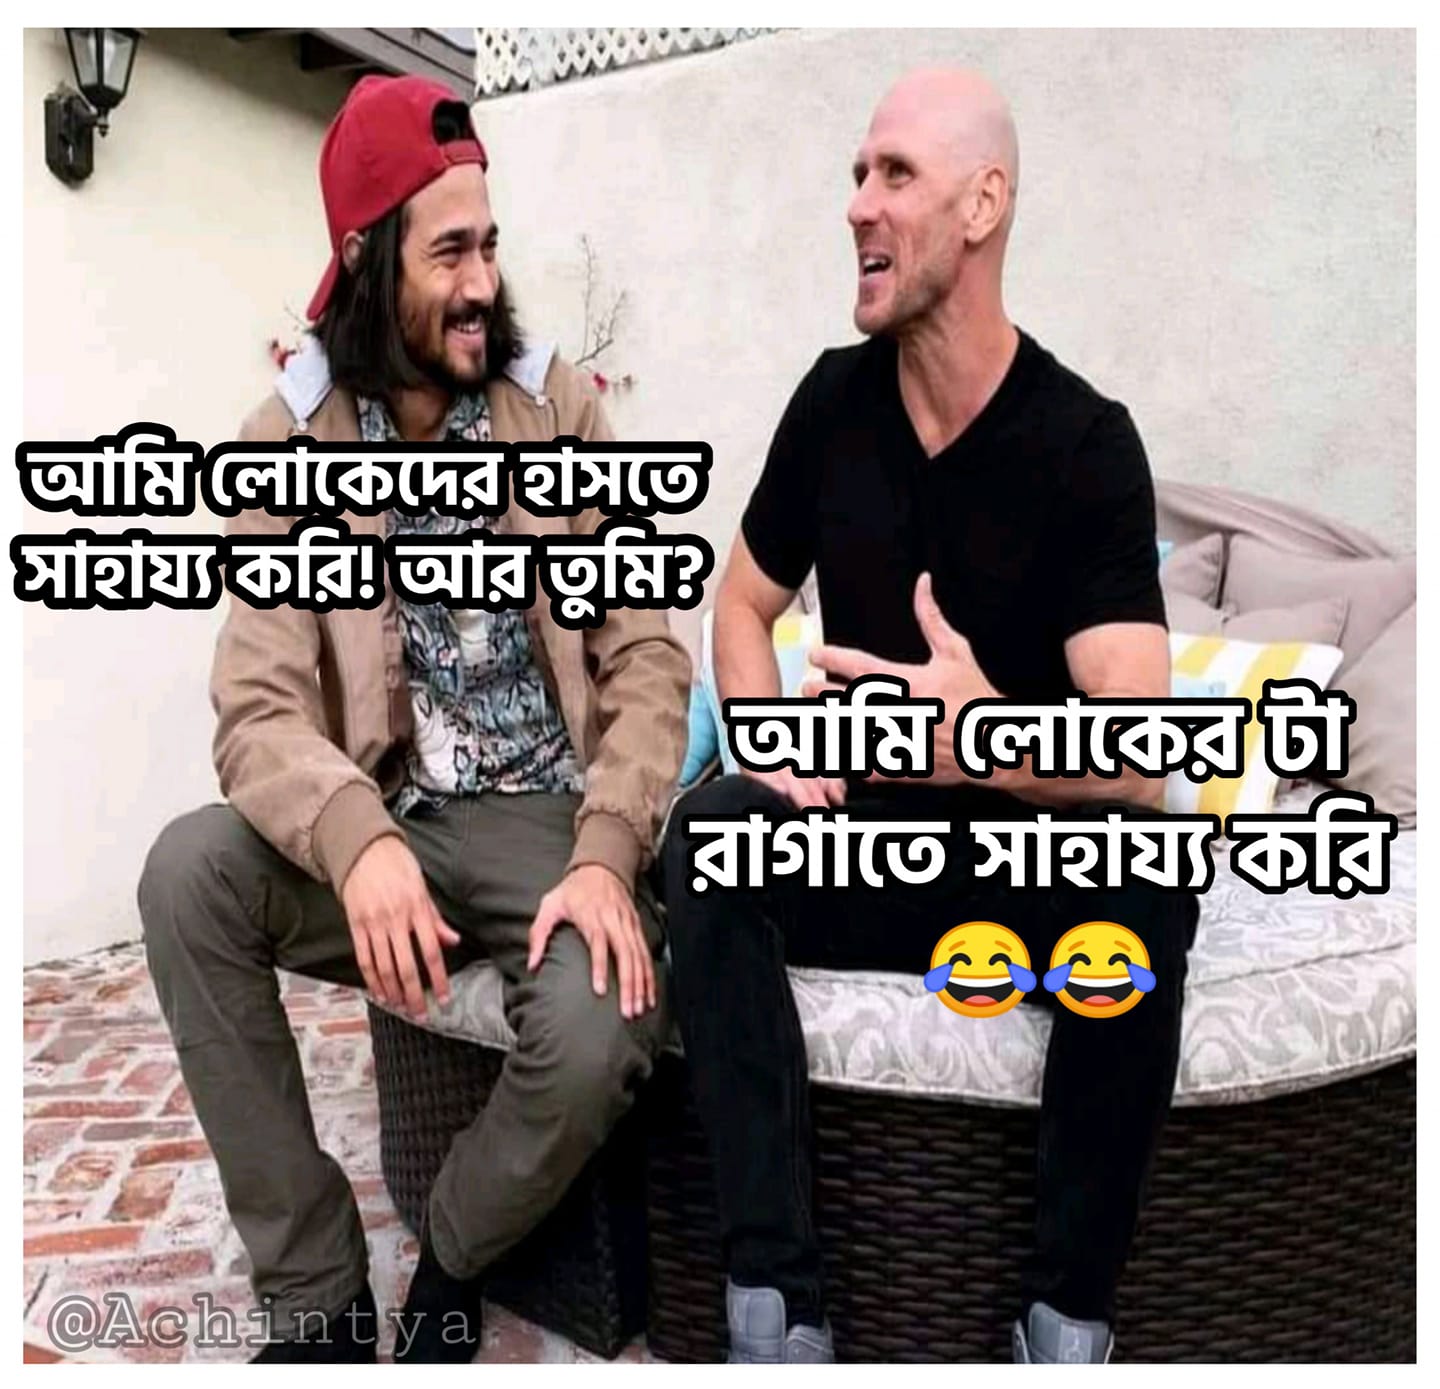
Caption: আমি লোকদের হাঁসতে সাহায্য করি ! আর তুমি ?    আমি লোকের টা রাগাতে সাহায্য করি
Label: non-hate